Question: I have a array that's I want to have in a uitextview. This is how it's currently displaying. How do I remove the ( ( ) )'s?
Here's a screenshot

Here's my code:
'''
NSArray *arrayConditions = [[NSArray alloc] initWithObjects:[item objectForKey:@"conditions"], nil];
NSString * resultConditions = [arrayConditions description];
self.conditionsDeal.text = resultConditions;
NSLog(@"conditions are %@", [item objectForKey:@"conditions"]);
'''
thanks for any help
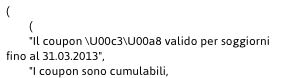
Answer: '''
NSArray *arrayConditions = [[NSArray alloc] initWithObjects:[item objectForKey:@"conditions"], nil];
// change this line only for the concatenation
NSString * resultConditions = [arrayConditions componentsJoinedByString:@"
"];
self.conditionsDeal.text = resultConditions;
// this line always provides you the result of the '-description' method of the 'NSArray'
NSLog(@"conditions are %@", [item objectForKey:@"conditions"]);
'''